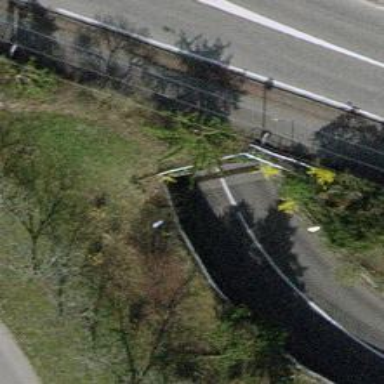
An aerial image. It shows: Unclassified road with asphalt surface going through tunnel.